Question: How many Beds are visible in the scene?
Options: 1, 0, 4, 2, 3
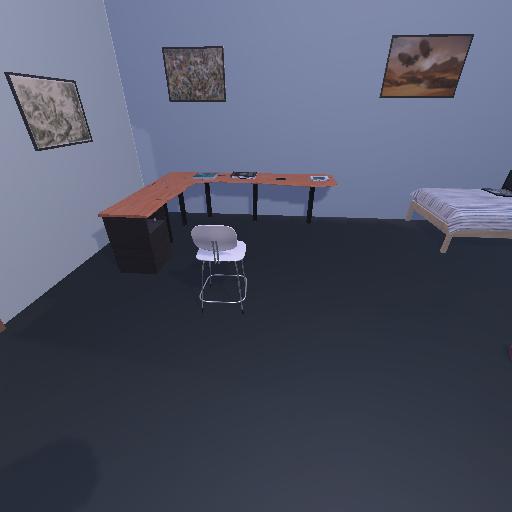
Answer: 1